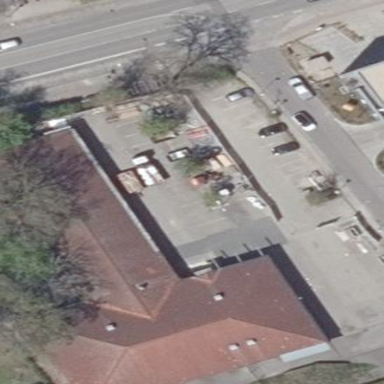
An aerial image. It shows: Commercial building.